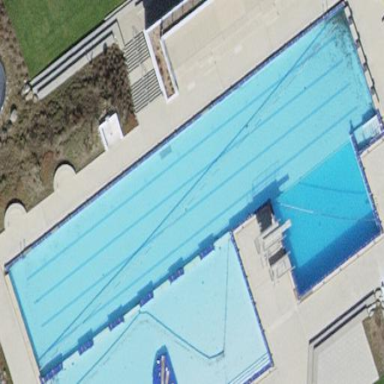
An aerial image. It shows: Swimming pool located in leisure land.